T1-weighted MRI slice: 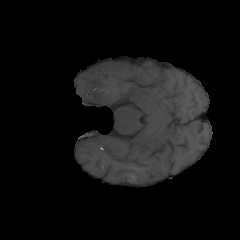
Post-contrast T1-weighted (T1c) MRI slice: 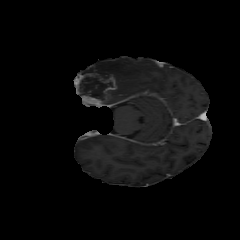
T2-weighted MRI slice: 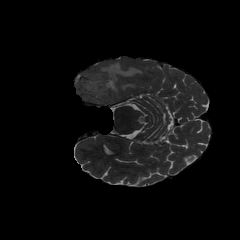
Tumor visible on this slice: yes